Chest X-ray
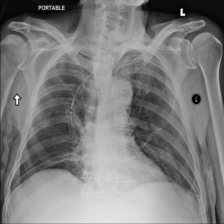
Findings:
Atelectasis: negative
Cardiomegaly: negative
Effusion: negative
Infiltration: negative
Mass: negative
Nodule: negative
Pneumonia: negative
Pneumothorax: negative
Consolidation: negative
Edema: negative
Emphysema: negative
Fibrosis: negative
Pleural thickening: negative
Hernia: negative